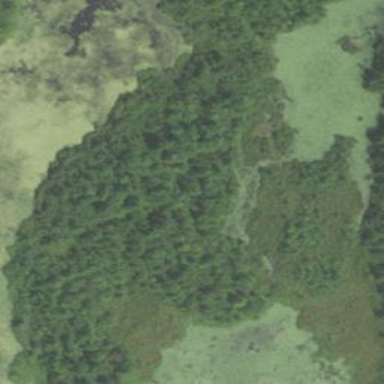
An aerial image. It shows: Marshy wetland area.